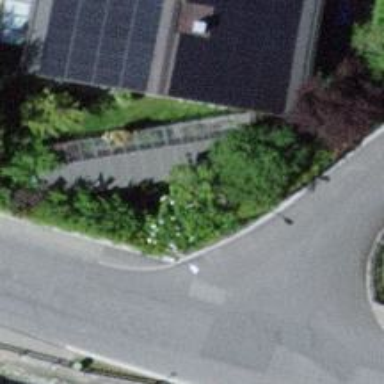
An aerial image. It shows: Bus stop with platform for public transport.